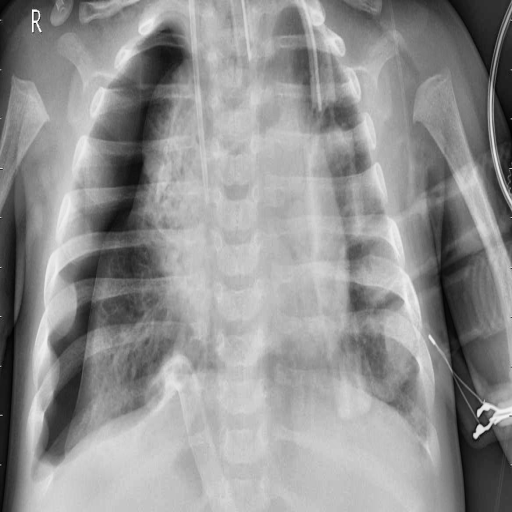
Finding: PNEUMONIA